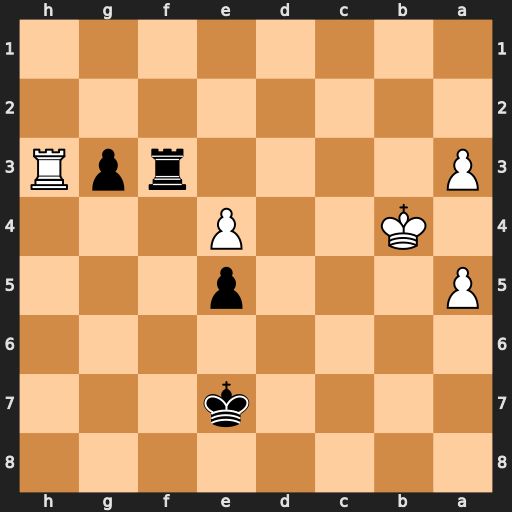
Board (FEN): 8/4k3/8/P3p3/1K2P3/P4rpR/8/8
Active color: b
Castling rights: -
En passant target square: -
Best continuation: g2 Rxf3 g1=Q